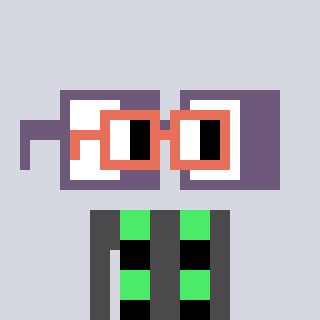
a pixel art character with square orange glasses, a glasses-shaped head and a grayscale-colored body on a cool background